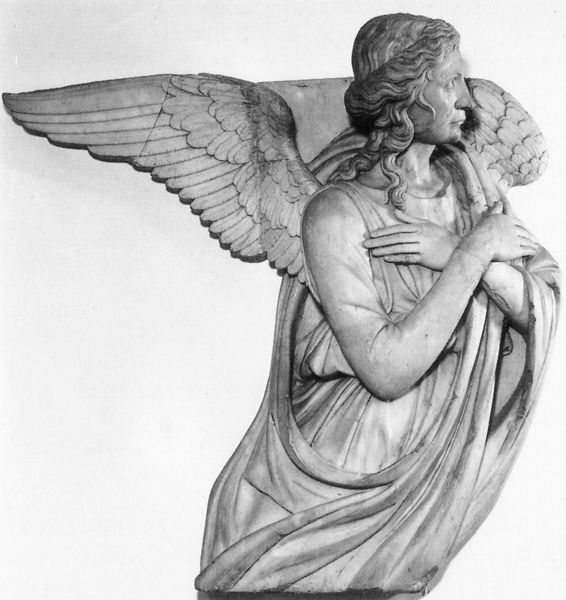
Titel: Engel vom Grabmal Aragazzi in Montepulciano
Künstler: Michelozzo
Institution: London, Victoria and Albert Museum
Schlagwörter: flügel, hand, kopf, umhang, weiß, finger, frau, frisur, grau, haar, marmor, mund, nase, profil, arm, arme, augen, falten, federn, gesicht, kleidung, stein, hände, figur, gewand, haare, stoff, engel, skulptur, statue, büste, robe, plastik, oberkörper, foto, fotografie, antike, kreuz, seite, schwarzweiß, haarkranz, kranz, statuette, antik, toga, antikisierend, gekreuzt, göttlich, verkündigung, relieff, marmot, genius, himmlisch, kreuzen, gekreuzte arme, skultupr, prfoil, armüberkreuzend, vh